Question: I've been trying to make my Bootstrap columns the equal size and have been failing. Using CSS or JavaScript, how can I accomplish this?

<URL>
CSS:
'''
#grid-selector .container {
max-width: 400px;
}
#grid-selector [class*="col-"] {
border: 1px solid #000;
text-align: center;
padding: 20px;
}
'''
HTML:
'''
<div id="grid-selector">
<div class="container">
<div class="row">
<div class="col-xs-6">Section 1<br>Space</div>
<div class="col-xs-6">Section 2</div>
</div>
<div class="row">
<div class="col-xs-6">Section 3</div>
<div class="col-xs-6">Section 4</div>
</div>
<div class="row">
<div class="col-xs-3">Section 5</div>
<div class="col-xs-3">Section 6</div>
<div class="col-xs-6">Section 7</div>
</div>
<div class="row">
<div class="col-xs-6">
<div class="row man">
<div class="col-xs-12">Section 8</div>
</div>
<div class="row man">
<div class="col-xs-12">Section 9</div>
</div>
</div>
<div class="col-xs-6">Section 10</div>
</div>
<div class="row">
<div class="col-xs-12">Section 11</div>
</div>
</div>
</div>
'''
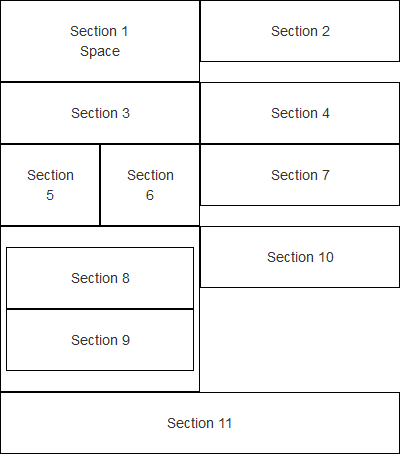
Answer: tadaaa! Super <URL> to the rescue!
'''
#grid-selector .container {
}
#grid-selector .row {
display:flex;
align-items:stretch !important;
}
#grid-selector [class*="col-"] {
border: 1px solid #000;
text-align: center;
padding: 20px;
min-height:100%;
}
'''
And I even made your example fully responsive instead of fixed width, just because I can ;) .
No, really, I did it to show you it could easily be responsive, but if you want it to be fixed , just add all this code inside a container div (do limit the container width as you did!)
see to understand it visually <URL> and play around
and read more about <URL> at Mozilla MDN
> is a layout mode providing for the arrangement of elements on a page such that the elements
behave predictably when the page layout must accommodate different
screen sizes and different display devices. For many applications, the
flexible box model provides an improvement over the block model in
that , nor do the flex container's margins
collapse with the margins of its contents. . Child elements in a flexbox can be laid out in any direction and can have
flexible dimensions to adapt to the display space. , and complex layouts can be achieved more
simply and with cleaner code, as the display order of the elements is
independent of their order in the source code. This independence
intentionally affects only the visual rendering, leaving speech order
and navigation based on the source order.